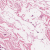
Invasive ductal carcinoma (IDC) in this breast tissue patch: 0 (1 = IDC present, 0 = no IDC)